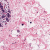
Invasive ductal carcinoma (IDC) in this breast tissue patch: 0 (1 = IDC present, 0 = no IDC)